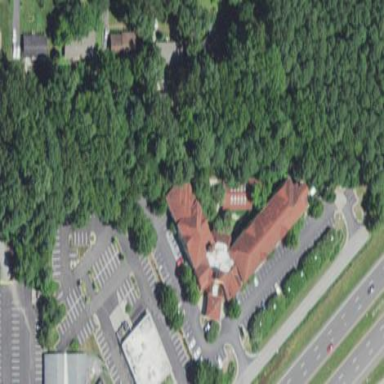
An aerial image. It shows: Hotel building.